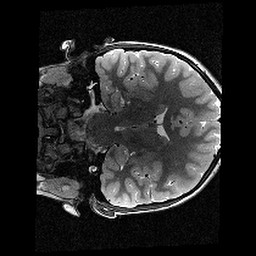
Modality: T2w
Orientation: coronal
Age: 11
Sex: female
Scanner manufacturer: siemens
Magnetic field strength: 3 T
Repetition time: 9.23 s
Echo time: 0.067 s